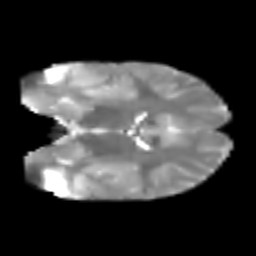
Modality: T2w
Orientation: coronal
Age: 6
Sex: male
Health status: healthy